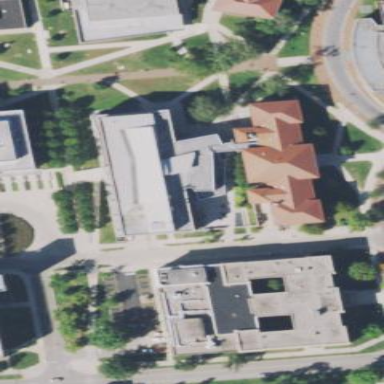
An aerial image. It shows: View of university building.